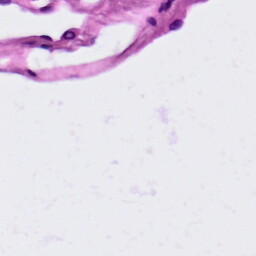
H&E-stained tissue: Lung